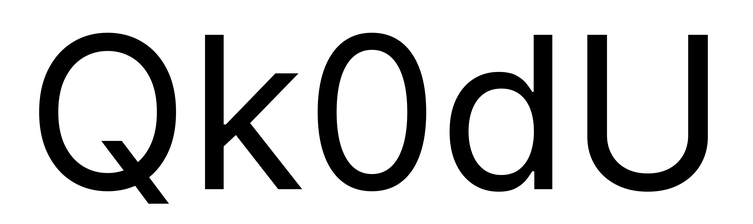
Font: Inter_Regular